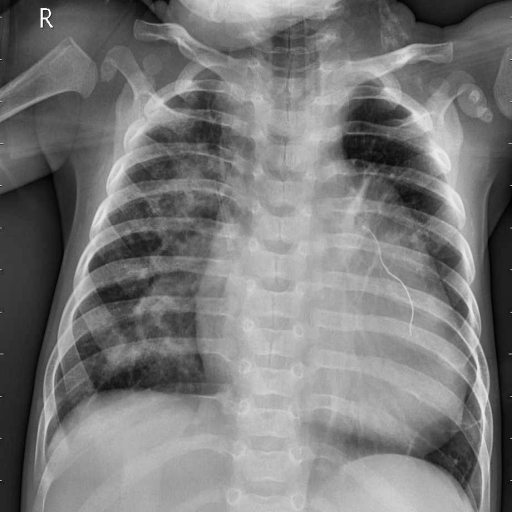
Finding: PNEUMONIA